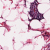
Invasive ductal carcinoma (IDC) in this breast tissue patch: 0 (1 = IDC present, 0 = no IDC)